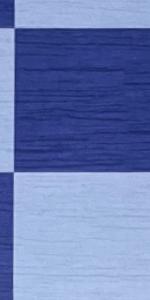
Label: Empty